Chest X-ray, PA view. Patient: 53 years old, sex M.
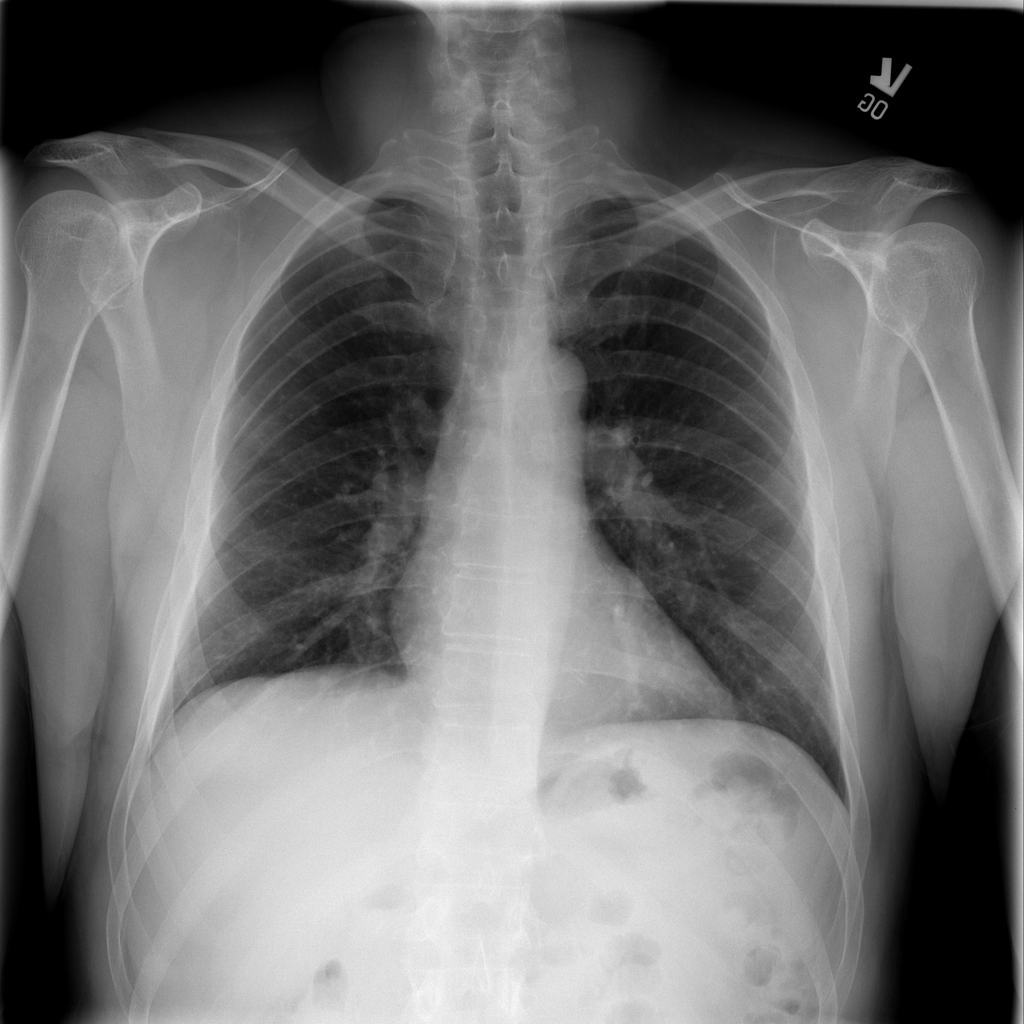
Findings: No Finding